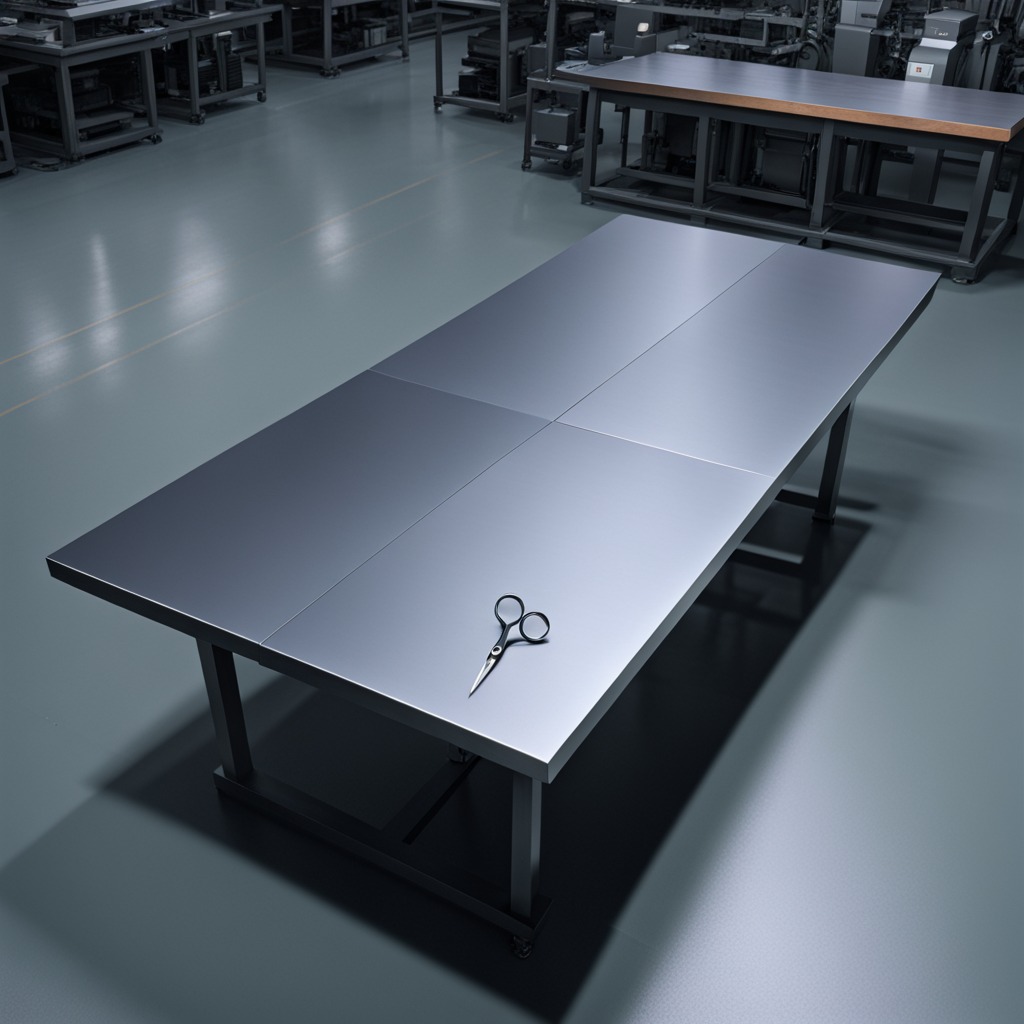
A scissor is lying on the tabletop.